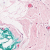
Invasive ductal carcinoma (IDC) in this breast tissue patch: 0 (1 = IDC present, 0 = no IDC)